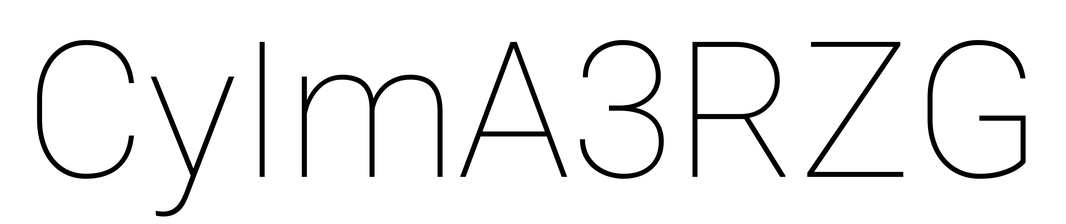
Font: Roboto_Thin